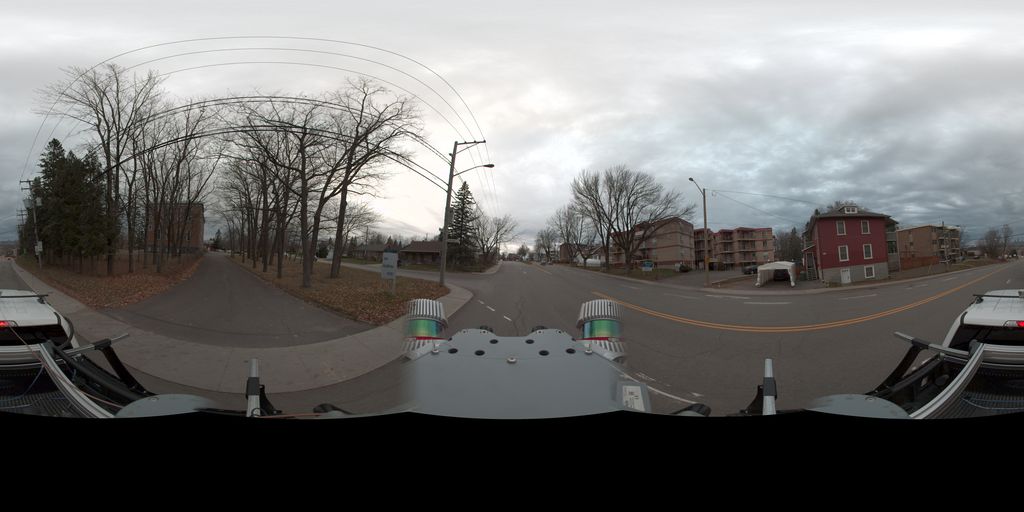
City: quebec_city